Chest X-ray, PA view. Patient: 49 years old, sex M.
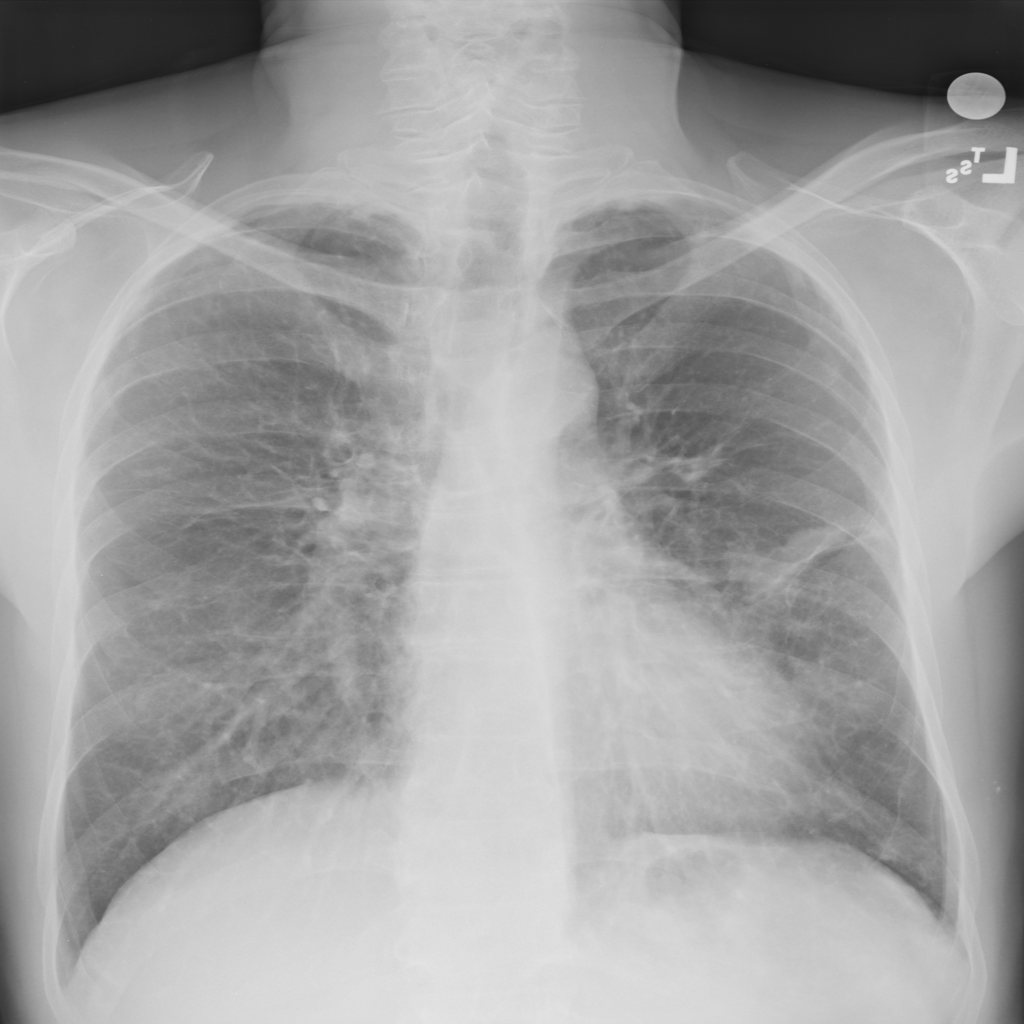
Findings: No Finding